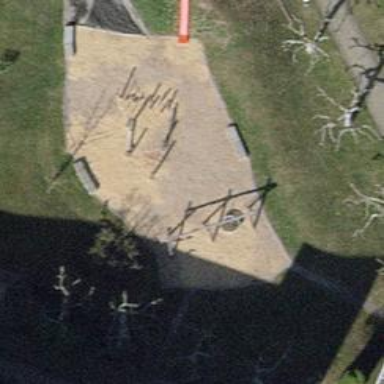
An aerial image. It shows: Playground featuring basket swing.